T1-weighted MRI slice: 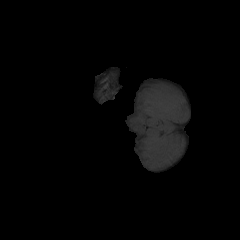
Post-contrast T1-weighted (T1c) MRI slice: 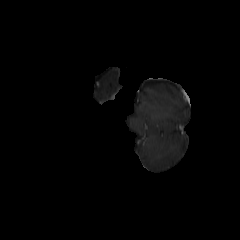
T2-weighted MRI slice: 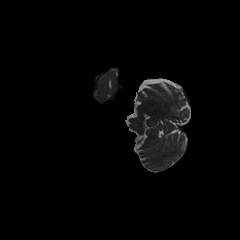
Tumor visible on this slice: no